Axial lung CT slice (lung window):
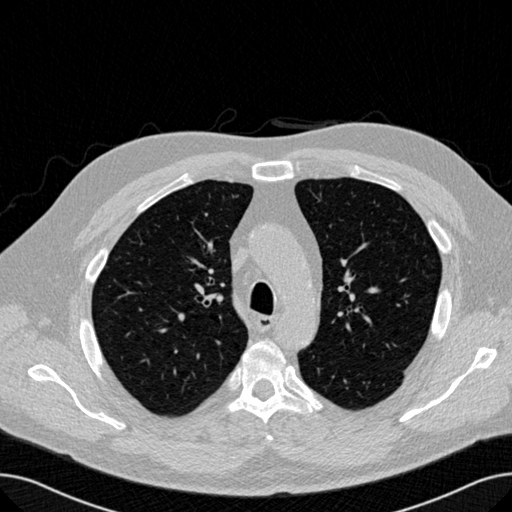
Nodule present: no